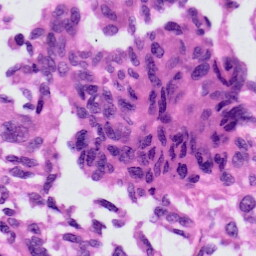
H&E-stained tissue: Skin